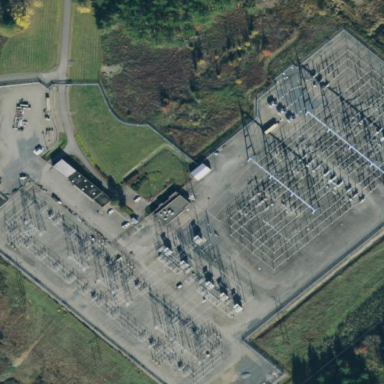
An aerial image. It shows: Transmission substation.